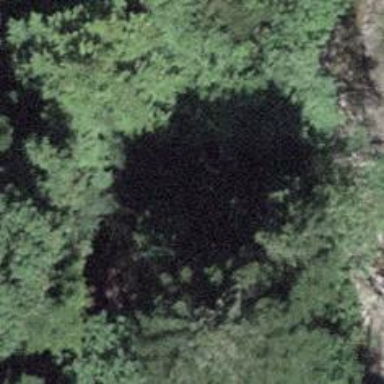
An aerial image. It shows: Culvert tunnel.